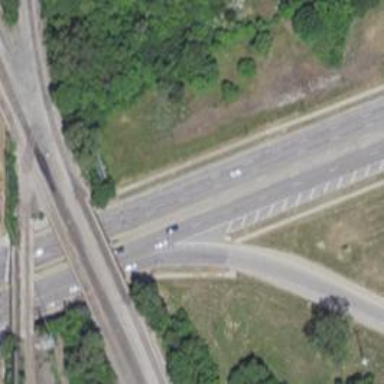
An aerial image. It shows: Motorway link.